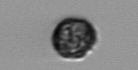
Label: Dinophyceae